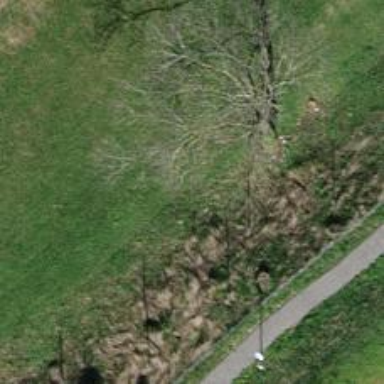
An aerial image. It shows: Mixed leaf-type tree in natural setting.